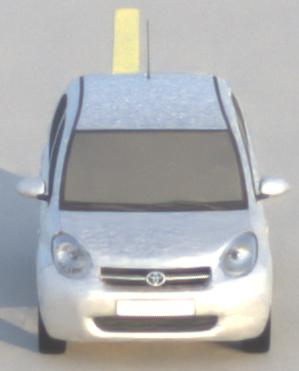
Make: Toyota
Model: Passo
Detailed model: Toyota Passo X Yururi
Model produced from: 2010
Model produced until: 2016
Doors: 5
Color: white
Road condition: dry road
Daytime: sunrise or sunset
Contrast: low contrast